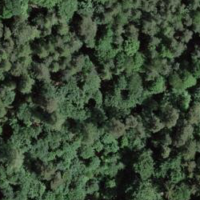
EUNIS habitat code: 44
Species observed at this site:
Lathyrus vernus